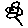
Label: flower